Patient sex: M
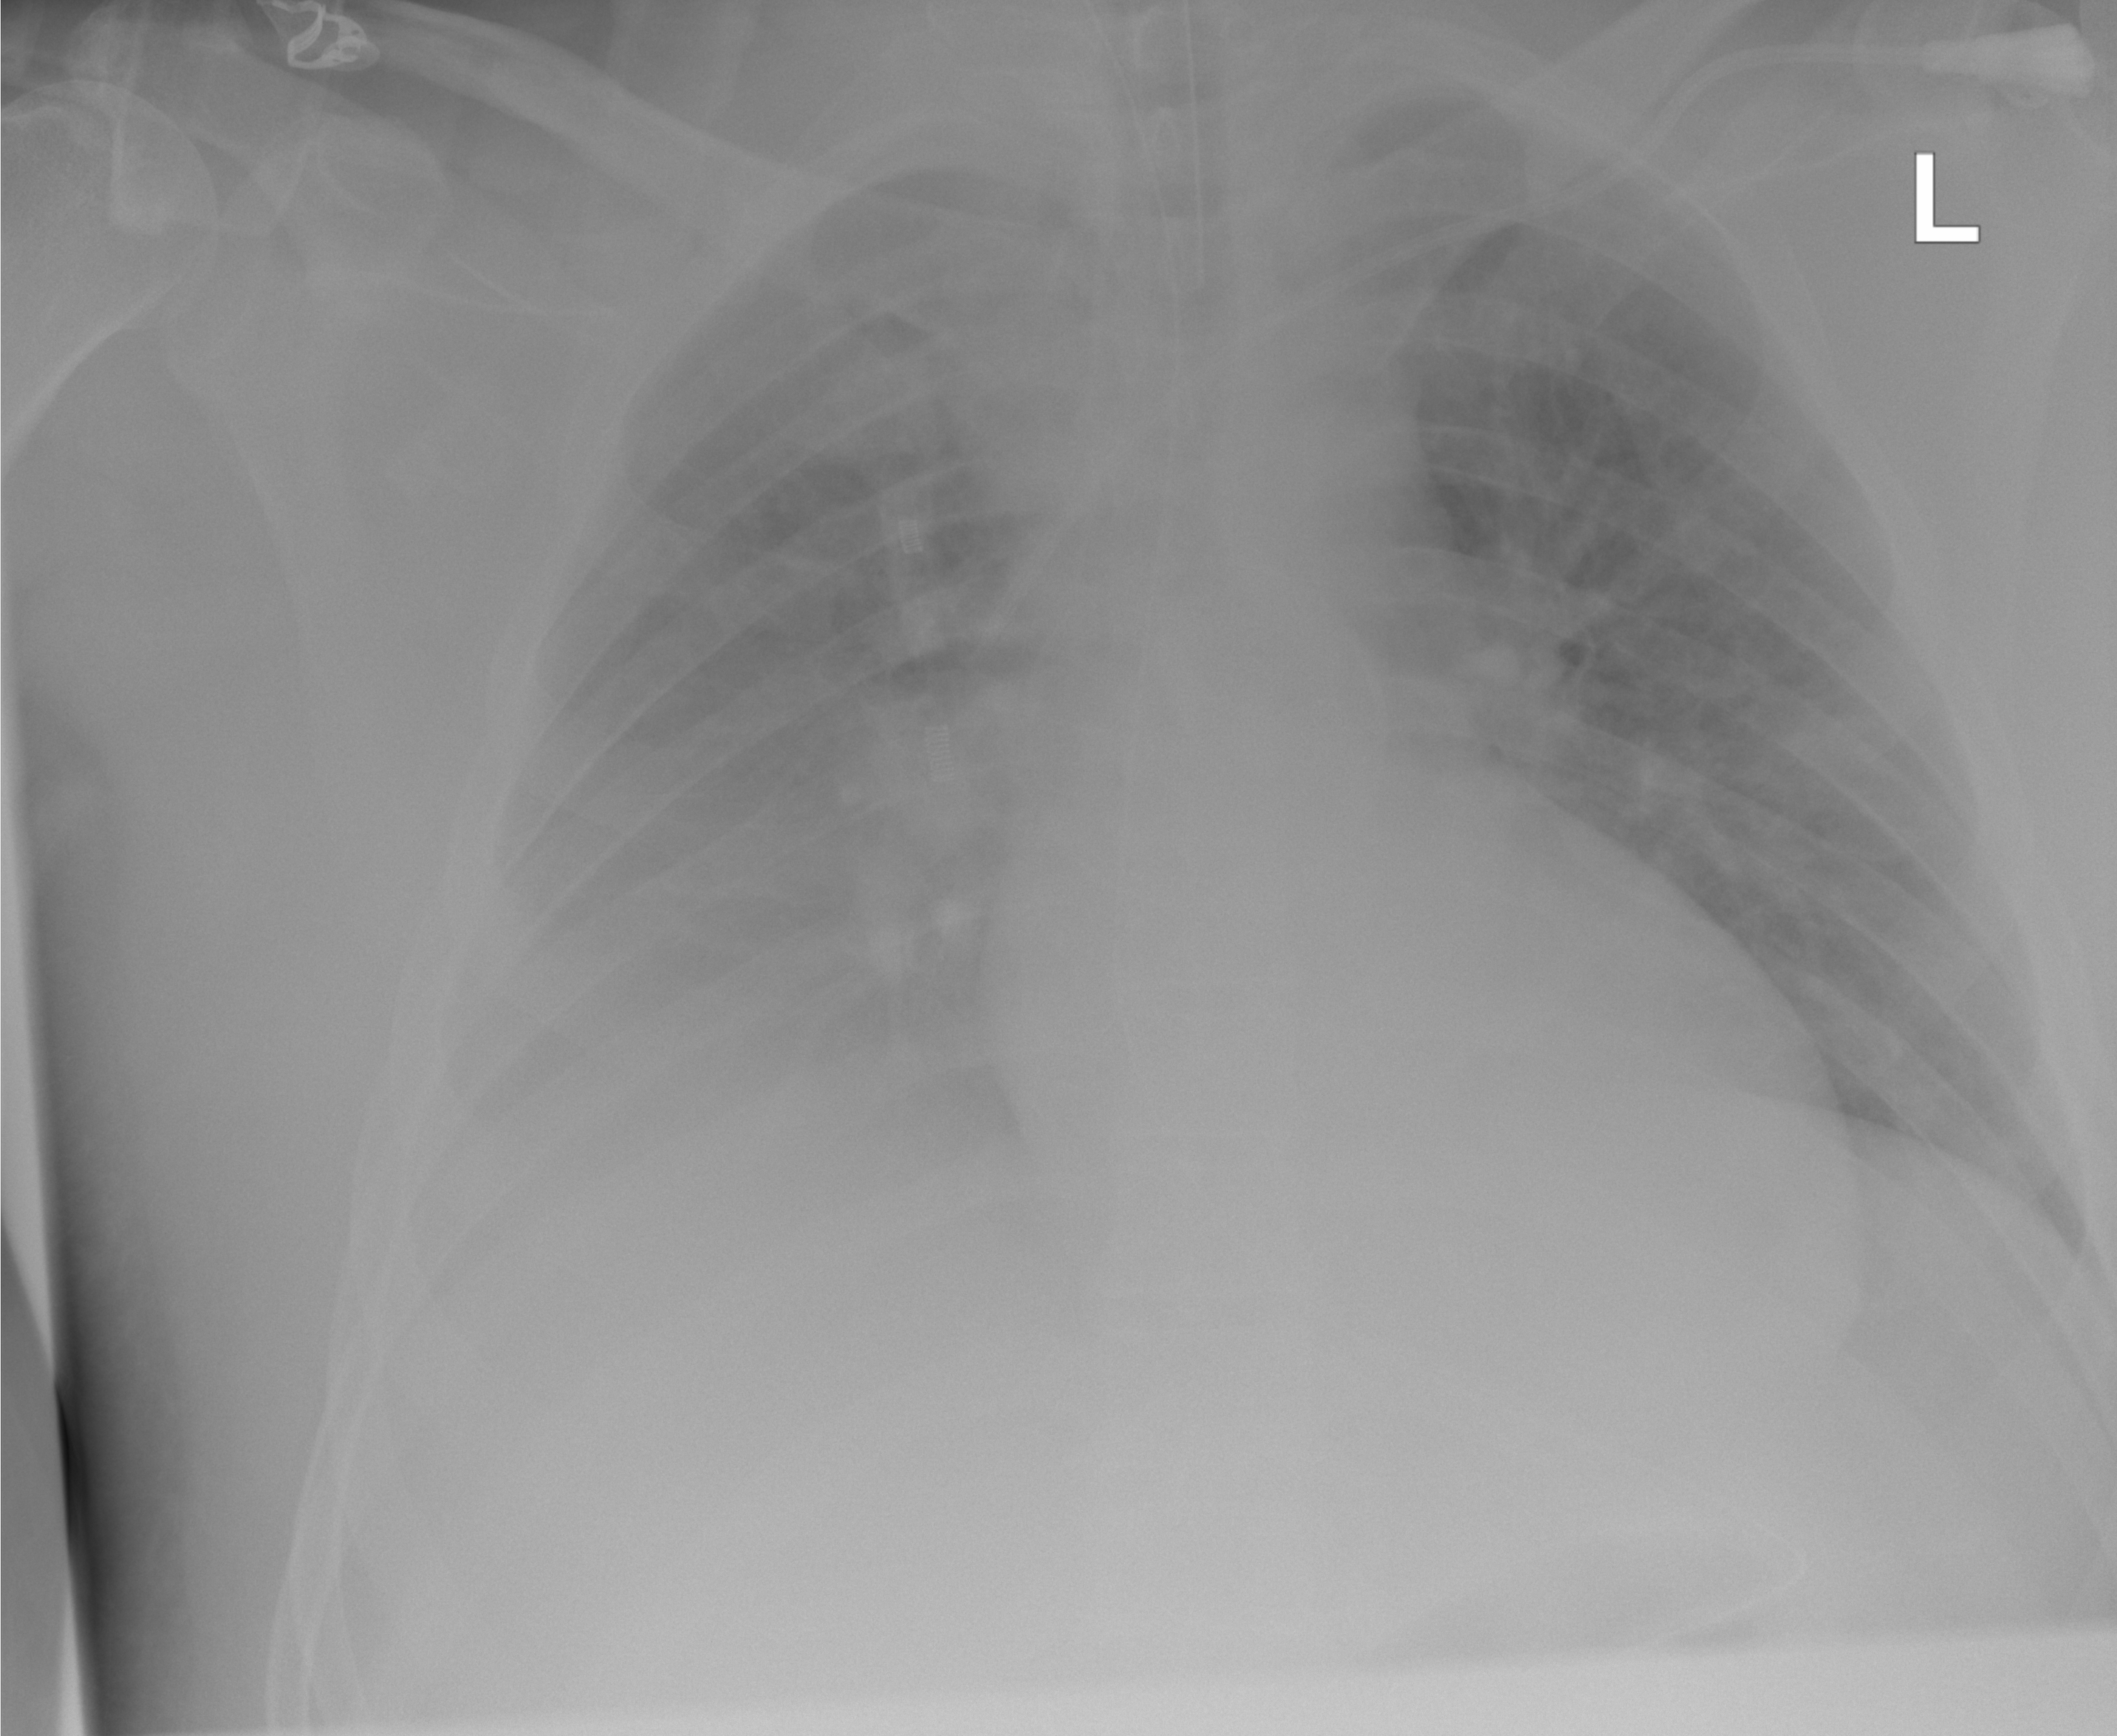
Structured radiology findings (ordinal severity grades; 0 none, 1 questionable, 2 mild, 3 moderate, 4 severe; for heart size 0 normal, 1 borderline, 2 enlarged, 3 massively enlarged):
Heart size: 0
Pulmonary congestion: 0
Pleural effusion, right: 2
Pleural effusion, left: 0
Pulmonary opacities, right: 1
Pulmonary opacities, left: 0
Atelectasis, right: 2
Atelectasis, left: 0